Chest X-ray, AP view. Patient: 52 years old, sex M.
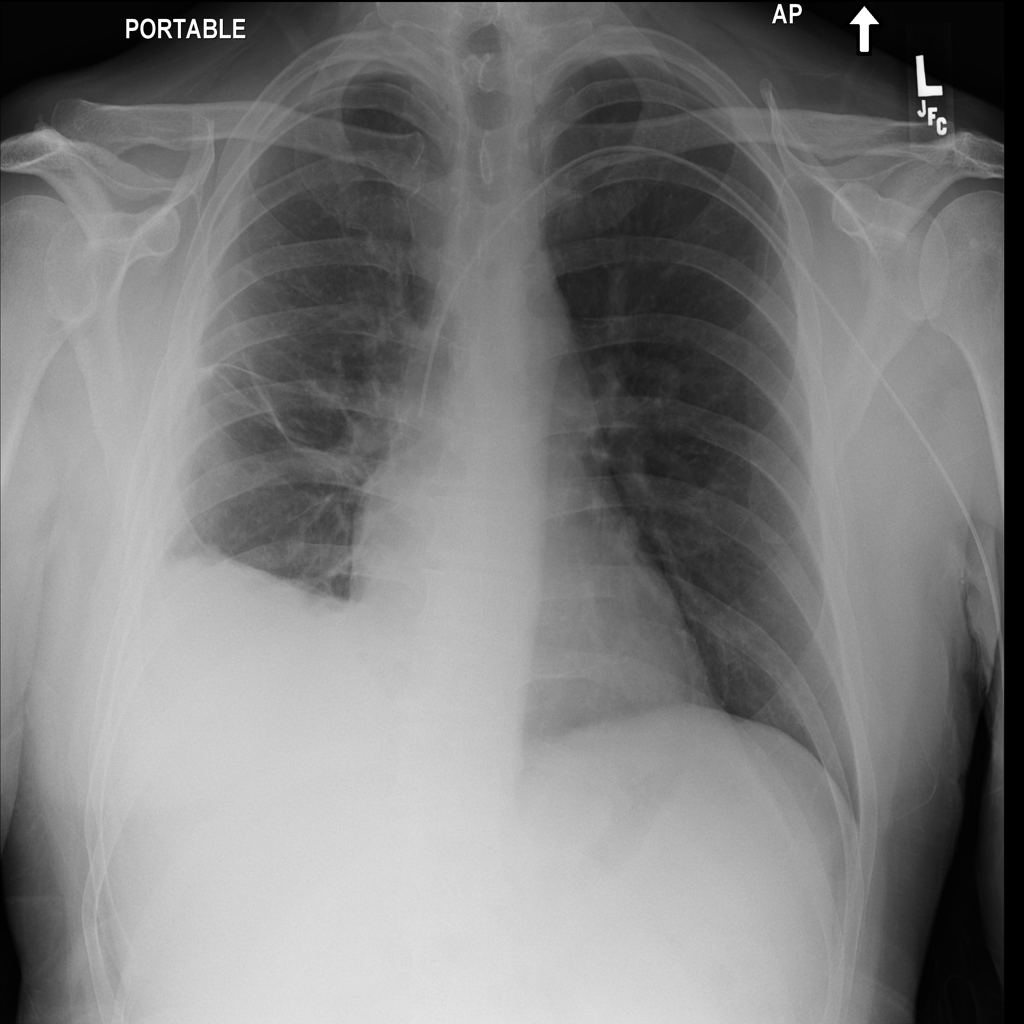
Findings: No Finding